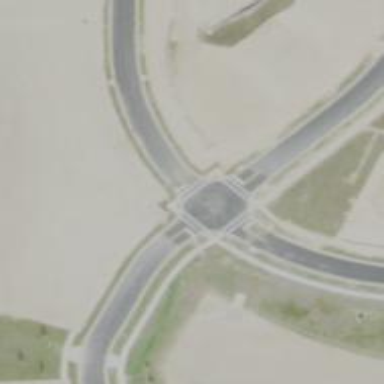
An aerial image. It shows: Marked road crossing.